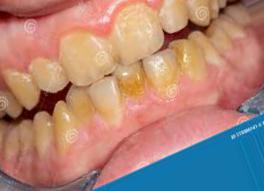
Condition: Tooth Discoloration